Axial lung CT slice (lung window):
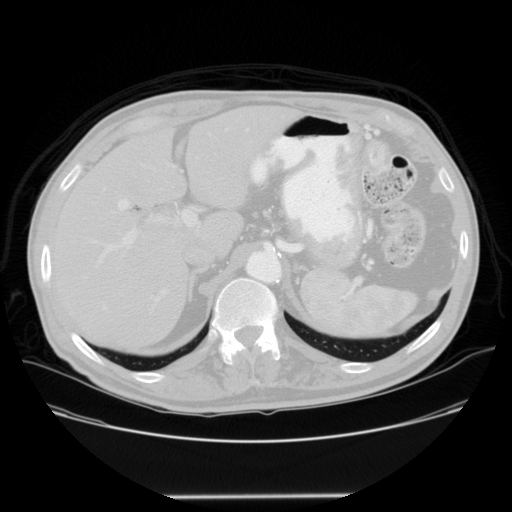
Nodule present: no